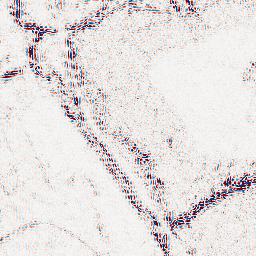
Category: wavelet
Decomposition family: wavelet_dwt
Decomposition parameters: wavelet: db4
level: 2
Upsampling method: bicubic
Upsampling parameters: scale: 4
Upsampling scale: 4